【题型】选择题　【知识点】解析几何　【难度】medium
数学中有许多形状优美、寓意美好的曲线，曲线
$C: x^2 + y^2 = 1 + |x|y$ 就是其中之一（如图）。给出下列三个结论：\\[5pt]

① 曲线
$C$ 恰好经过 6 个整点（即横、纵坐标均为整数的点）；\\[5pt]
② 曲线
$C$ 上任意一点到原点的距离都不超过 $\sqrt{2}$；\\[5pt]
③ 曲线
$C$ 所围成的“心形”区域的面积小于 3。\\[5pt]
其中，所有正确结论的序号是（ ）
\\[5pt]
A. ①②
\quad B. ①③ \quad C. ②③ \quad D. ①②③\\[10pt]
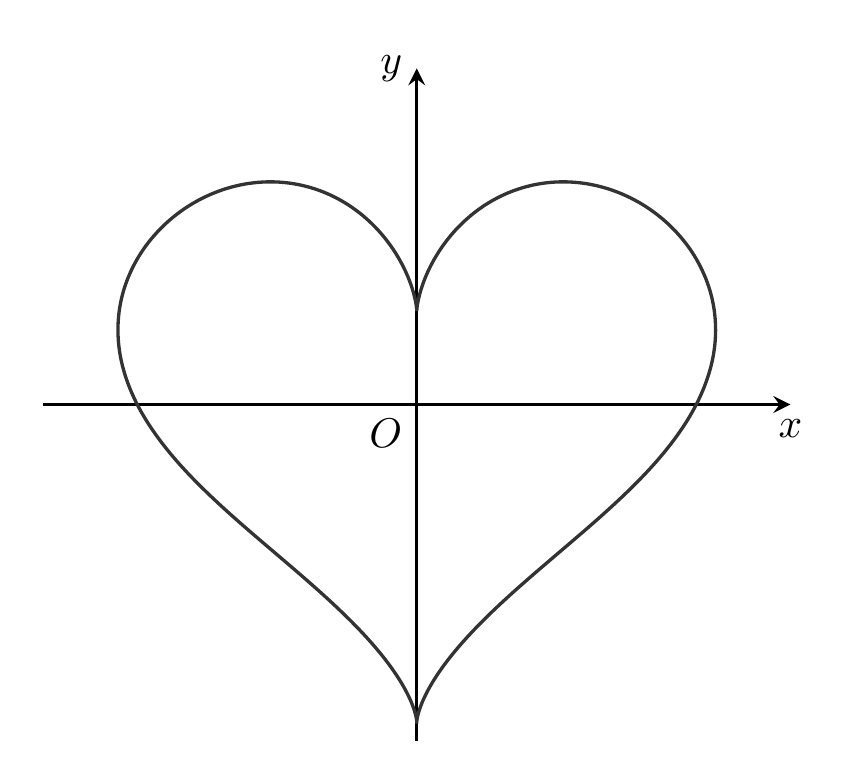
【解答】
【答案】A
\\[10pt]

\noindent
【知识点】基本（均值）不等式的应用、由方程研究曲线的性质
\\[5pt]
【分析】对①：计算出所有整点即可可得；对②：借助基本不等式即可得；对③：借助割补法计算即可得。
\\[10pt]

\noindent
【详解】根据题意，曲线
$C: x^2 + y^2 = 1 + |x|y$，\\[5pt]
当
$x \ge 0$ 时，曲线的方程为 $x^2 + y^2 = 1 + xy$，\\[5pt]
当
$x < 0$ 时，曲线的方程为 $x^2 + y^2 = 1 - xy$，\\[5pt]
则曲线
$C$ 关于 $y$ 轴对称，\\[5pt]
对于①，曲线
$C: x^2 + y^2 = 1 + |x|y$，\\[5pt]
当
$x = 0$ 时，$y^2 = 1$，所以 $y = \pm 1$，即曲线经过 $(0,1)$，$(0,-1)$；\\[5pt]
当
$x > 0$ 时，方程为 $y^2 - xy + x^2 - 1 = 0$，有 $\Delta = x^2 - 4(x^2 - 1) = 4 - 3x^2 \ge 0$，\\[5pt]
解得
$x \in \left(0,\frac{2\sqrt{3}}{3}\right]$，所以 $x$ 只能取整数 1，\\[5pt]
当
$x = 1$ 时，有 $y^2 - y = 0$，解得 $y = 0$ 或 $y = 1$，即曲线经过 $(1,0)$，$(1,1)$，\\[5pt]
根据对称性可得曲线还经过
$(-1,0)$，$(-1,1)$，所以曲线一共经过 6 个整点，①正确；\\[5pt]
对于②，当
$x \ge 0$ 时，曲线的方程为 $x^2 + y^2 = 1 + xy$，\\[5pt]
则有
$x^2 + y^2 = 1 + xy \le 1 + \frac{x^2 + y^2}{2}$，变形可得 $x^2 + y^2 \le 2$，当且仅当 $x = y$ 时等号成立，\\[5pt]
又曲线
$C$ 关于 $y$ 轴对称，则曲线 $C$ 上任意一点 $(x,y)$ 都满足 $x^2 + y^2 \le 2$，\\[5pt]
即曲线
$C$ 上任意一点到原点的距离都不超过 $\sqrt{2}$，②正确；\\[5pt]
对于③，因为在
$x$ 轴上方，曲线围成图形的面积大于四点 $(-1,0)$，$(1,0)$，$(1,1)$，$(-1,1)$ 围成的矩形面积 $1 \times 2 = 2$，\\[5pt]
在
$x$ 轴下方，图形面积大于三点 $(-1,0)$，$(1,0)$，$(0,-1)$ 围成的等腰直角三角形的面积 $\frac{1}{2} \times 2 \times 1 = 1$，\\[5pt]
故曲线
$C$ 所围成的“心形”区域的面积大于 3，③错误\\[5pt]
故选：A.
\\[10pt]

\noindent
【点睛】关键点点睛：判断结论③的关键在于结合所得整点坐标，借助割补法得到在
$x$ 轴上方，曲线围成图形的面积大于四点 $(-1,0)$，$(1,0)$，$(1,1)$，$(-1,1)$ 围成的矩形面积，在 $x$ 轴下方，图形面积大于三点 $(-1,0)$，$(1,0)$，$(0,-1)$
 围成的等腰直角三角形的面积。